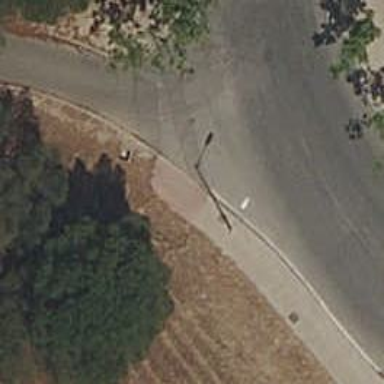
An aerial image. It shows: Kerb barrier.